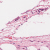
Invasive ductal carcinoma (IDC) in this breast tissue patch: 0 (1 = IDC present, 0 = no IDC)